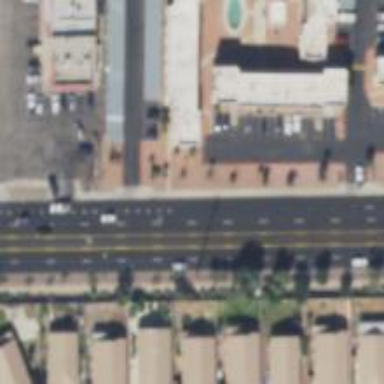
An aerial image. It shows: Secondary road with asphalt surface.